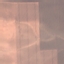
Label: AnnualCrop